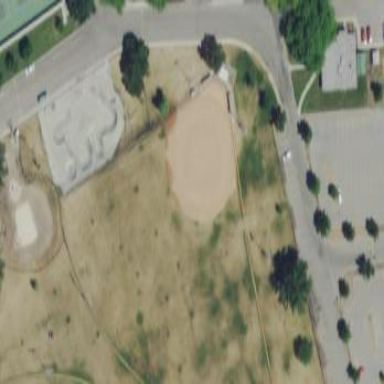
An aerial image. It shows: Softball pitch for leisure land activities.